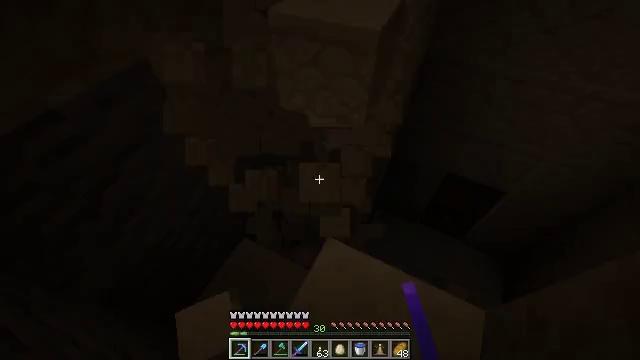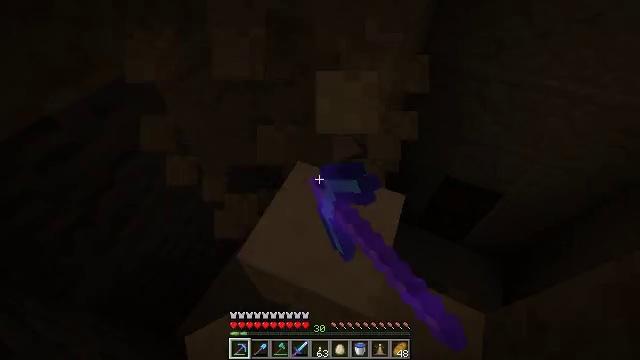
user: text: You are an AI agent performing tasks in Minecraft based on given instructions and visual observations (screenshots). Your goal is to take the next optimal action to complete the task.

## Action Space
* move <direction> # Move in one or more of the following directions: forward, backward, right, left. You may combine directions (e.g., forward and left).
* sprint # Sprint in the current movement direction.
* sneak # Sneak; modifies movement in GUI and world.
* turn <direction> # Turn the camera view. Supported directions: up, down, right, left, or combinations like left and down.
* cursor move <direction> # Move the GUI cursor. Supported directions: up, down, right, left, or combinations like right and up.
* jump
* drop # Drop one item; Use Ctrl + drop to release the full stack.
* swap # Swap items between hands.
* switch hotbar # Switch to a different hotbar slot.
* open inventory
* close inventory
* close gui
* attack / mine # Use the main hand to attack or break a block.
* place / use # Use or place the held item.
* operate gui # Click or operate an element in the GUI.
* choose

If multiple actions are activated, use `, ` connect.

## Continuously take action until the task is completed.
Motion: motion action
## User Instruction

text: Extract chiseled sandstone from the pyramid.
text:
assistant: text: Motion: turn up, attack / mine
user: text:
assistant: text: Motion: attack / mine